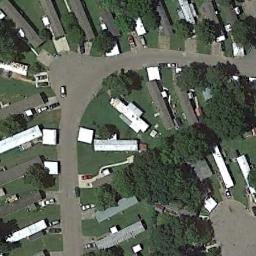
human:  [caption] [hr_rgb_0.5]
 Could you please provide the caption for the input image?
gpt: The mobile home park has some mobile homes along the roads and some trees are among these mobile homes .

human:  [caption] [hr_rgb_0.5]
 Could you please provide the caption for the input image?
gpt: There are many trees in the mobile home park .

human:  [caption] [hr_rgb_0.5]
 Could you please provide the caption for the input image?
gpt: Here is a 90 degree turn road with rows of mobile homes on both sides .

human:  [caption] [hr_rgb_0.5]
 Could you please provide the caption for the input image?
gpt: The mobile home park is on the grass next to the road .

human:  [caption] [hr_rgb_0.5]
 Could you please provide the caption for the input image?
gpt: There are some white buildings and black buildings on the mobile home park .